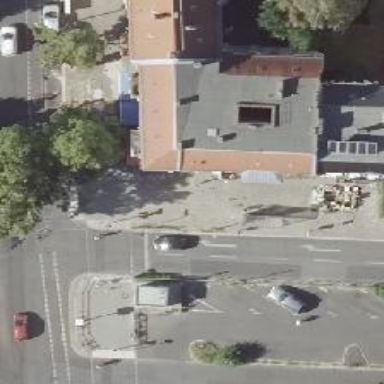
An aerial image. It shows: Café.